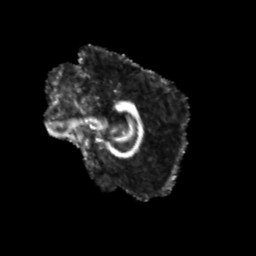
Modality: FA
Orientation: sagittal
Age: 28
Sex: female
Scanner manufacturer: siemens
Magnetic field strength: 3 T
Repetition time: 3.5 s
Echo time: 0.104 s